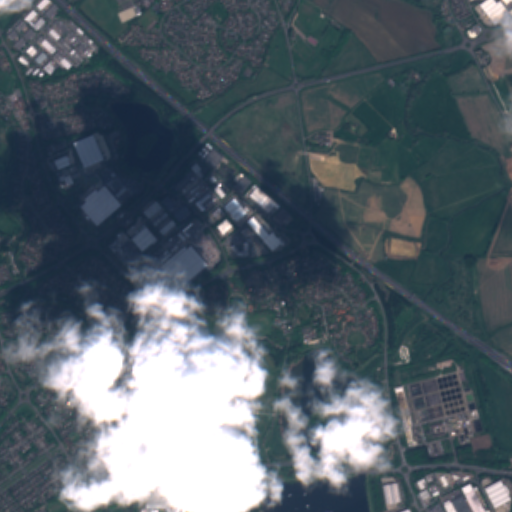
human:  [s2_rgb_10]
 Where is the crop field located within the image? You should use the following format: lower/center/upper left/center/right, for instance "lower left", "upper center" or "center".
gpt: The crop field is located in the upper left of the image.
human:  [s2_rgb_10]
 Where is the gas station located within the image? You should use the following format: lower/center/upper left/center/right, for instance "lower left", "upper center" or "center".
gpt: The gas station is located in the center left of the image.
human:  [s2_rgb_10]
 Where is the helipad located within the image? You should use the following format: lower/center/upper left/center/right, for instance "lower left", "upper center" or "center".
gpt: The helipad is located in the lower right of the image.
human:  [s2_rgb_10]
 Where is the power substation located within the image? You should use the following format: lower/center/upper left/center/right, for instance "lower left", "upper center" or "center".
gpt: The power substation is located in the upper center of the image.
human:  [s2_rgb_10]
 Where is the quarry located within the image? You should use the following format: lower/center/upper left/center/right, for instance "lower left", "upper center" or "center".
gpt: The quarry is located in the upper center of the image.
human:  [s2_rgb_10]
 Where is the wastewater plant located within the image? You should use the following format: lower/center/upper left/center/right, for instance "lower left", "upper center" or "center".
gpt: The wastewater plant is located in the lower right of the image.
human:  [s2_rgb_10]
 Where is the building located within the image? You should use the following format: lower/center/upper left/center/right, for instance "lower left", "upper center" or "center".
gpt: There is no building in the image.